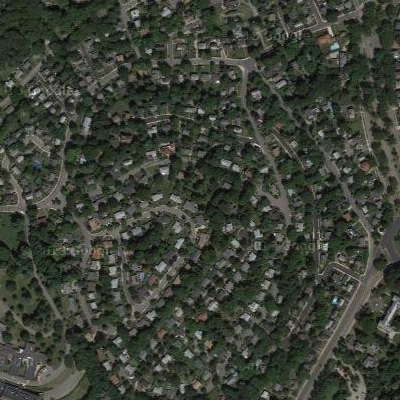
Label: Resident